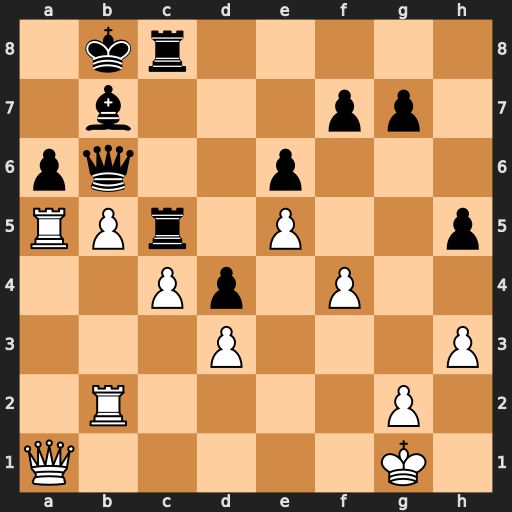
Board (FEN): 1kr5/1b3pp1/pq2p3/RPr1P2p/2Pp1P2/3P3P/1R4P1/Q5K1
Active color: w
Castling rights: -
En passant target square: -
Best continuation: Rxa6 Bxa6 bxa6 Ka7 Rxb6